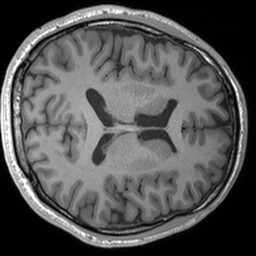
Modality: T1w
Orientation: axial
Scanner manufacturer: siemens
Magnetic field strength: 3 T
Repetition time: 1.54 s
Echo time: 0.00234 s